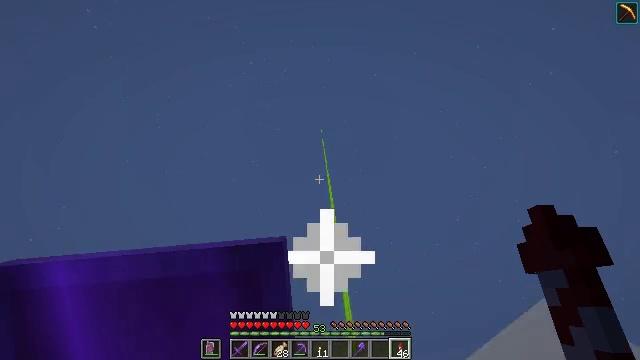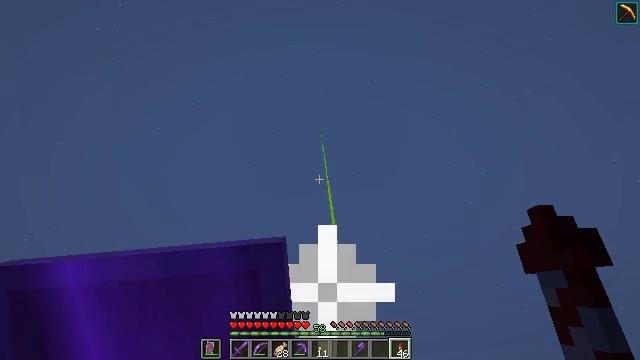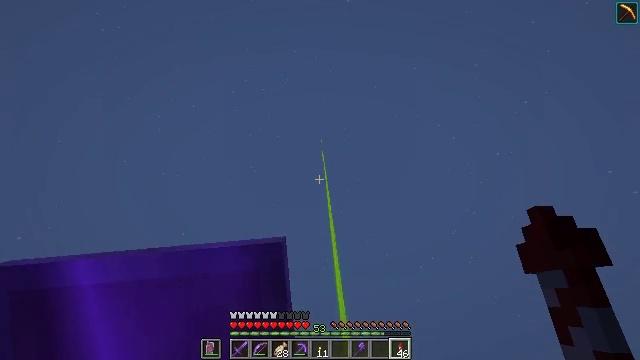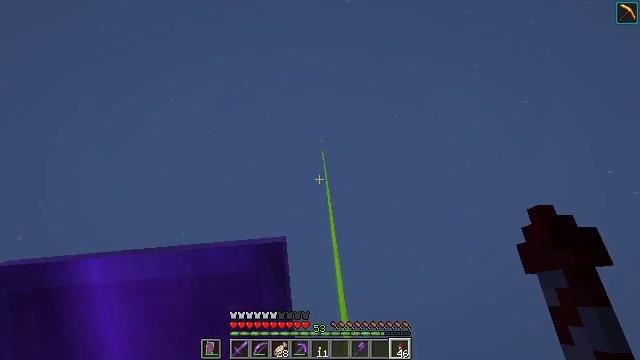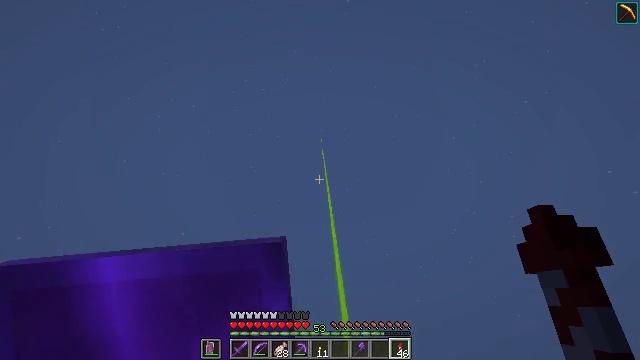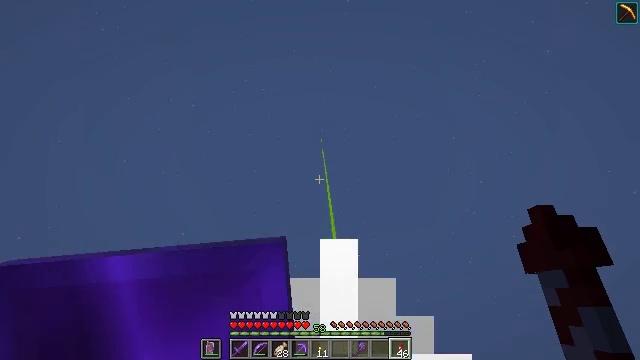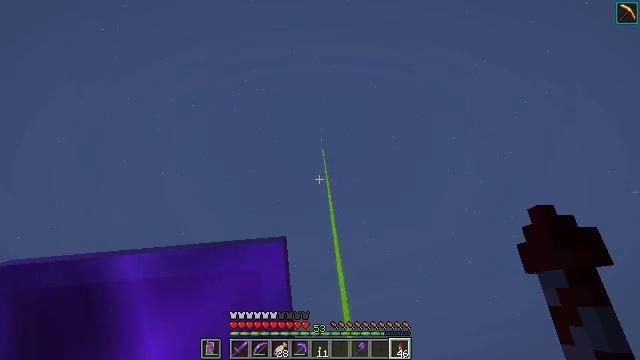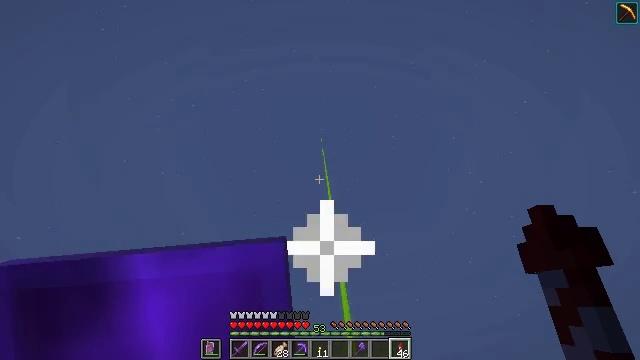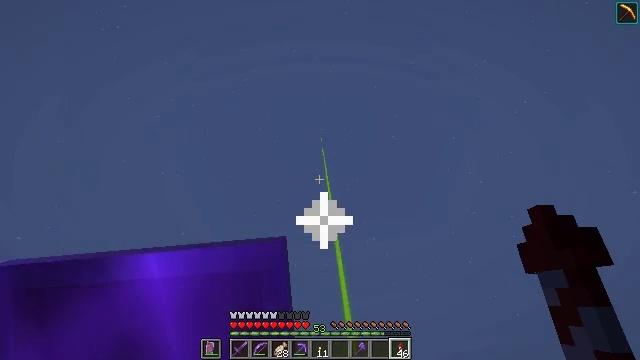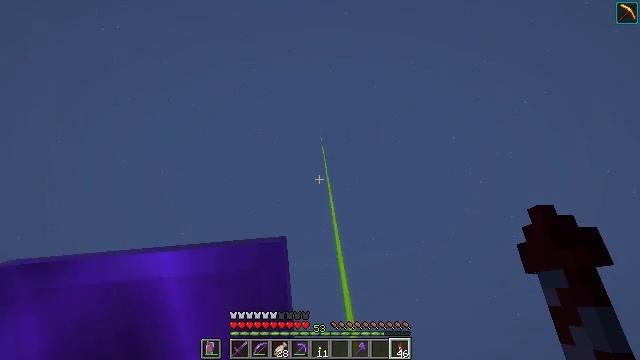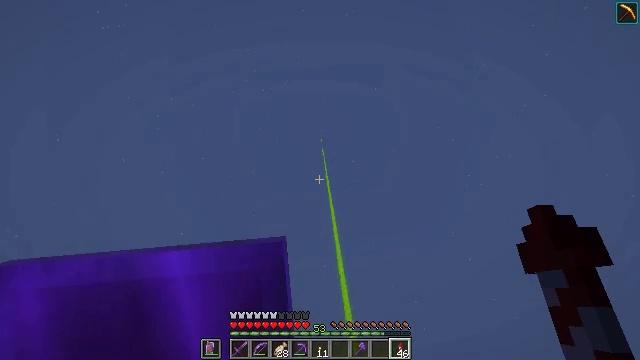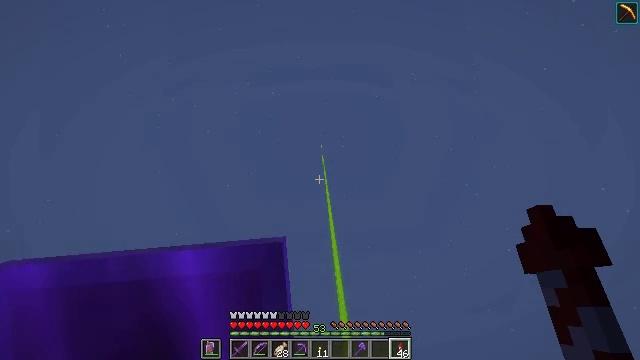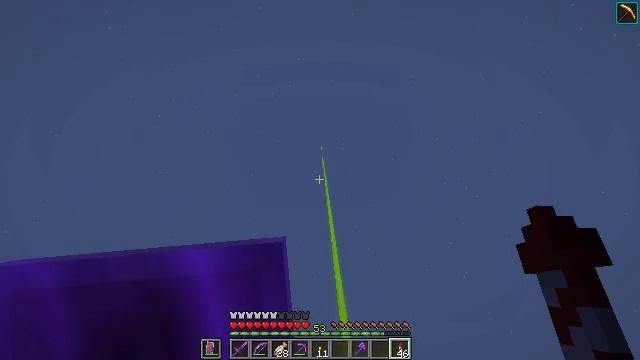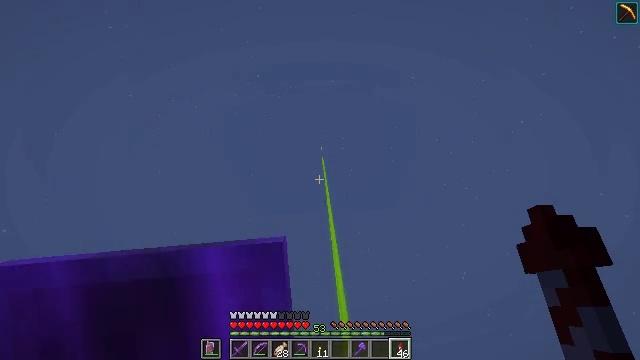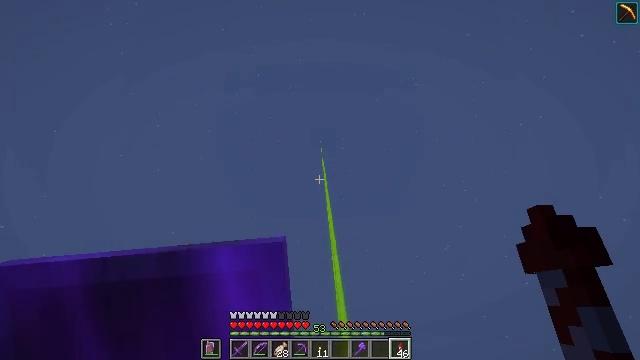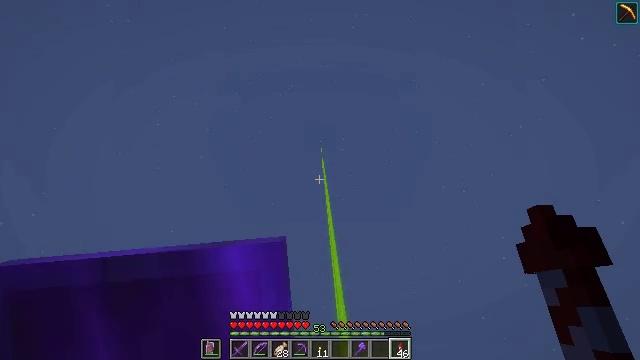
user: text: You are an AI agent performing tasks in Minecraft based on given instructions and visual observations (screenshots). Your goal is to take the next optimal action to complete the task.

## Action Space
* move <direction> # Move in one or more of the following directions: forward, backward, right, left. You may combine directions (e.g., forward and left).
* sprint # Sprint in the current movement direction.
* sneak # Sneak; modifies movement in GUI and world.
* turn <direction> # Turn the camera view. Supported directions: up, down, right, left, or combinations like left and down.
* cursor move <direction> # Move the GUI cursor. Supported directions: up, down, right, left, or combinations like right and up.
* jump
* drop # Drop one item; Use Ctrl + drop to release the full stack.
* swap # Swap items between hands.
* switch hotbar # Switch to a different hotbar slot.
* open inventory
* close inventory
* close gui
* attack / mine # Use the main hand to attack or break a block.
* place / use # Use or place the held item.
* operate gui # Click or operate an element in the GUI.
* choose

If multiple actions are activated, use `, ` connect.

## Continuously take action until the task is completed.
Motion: motion action
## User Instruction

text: Collect the polished andesite stairs.
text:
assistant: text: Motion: move forward, sprint, turn up, jump
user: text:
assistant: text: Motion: move forward, sprint, turn right and up, jump
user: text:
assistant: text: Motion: move forward, sprint, jump
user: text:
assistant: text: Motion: move forward, sprint, jump
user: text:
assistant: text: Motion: move forward, sprint, jump
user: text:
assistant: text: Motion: move forward, sprint, jump
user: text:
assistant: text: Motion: move forward, sprint, jump
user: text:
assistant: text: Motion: move forward, sprint, jump
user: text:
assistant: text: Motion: move forward, sprint, jump
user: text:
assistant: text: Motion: move forward, sprint, jump
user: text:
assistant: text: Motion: move forward, sprint, turn right and up, jump
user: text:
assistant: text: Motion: move forward, sprint, jump
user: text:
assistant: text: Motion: move forward, sprint, jump
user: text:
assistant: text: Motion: move forward, sprint, jump
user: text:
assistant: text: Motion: move forward, sprint, jump
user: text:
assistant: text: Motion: move forward, sprint, jump
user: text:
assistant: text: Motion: move forward, sprint, jump
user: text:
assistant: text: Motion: move forward, sprint, jump
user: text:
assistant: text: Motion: move forward, sprint, jump
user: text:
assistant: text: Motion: move forward, sprint, jump
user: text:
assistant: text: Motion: move forward, sprint, jump
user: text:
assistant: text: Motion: move forward, sprint, jump
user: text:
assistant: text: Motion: move forward, sprint, jump
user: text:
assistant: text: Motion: move forward, sprint, turn right, jump
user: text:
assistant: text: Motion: move forward, sprint, jump
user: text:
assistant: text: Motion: move forward, sprint, turn right, jump
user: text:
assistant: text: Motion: move forward, sprint, jump
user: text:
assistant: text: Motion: move forward, sprint, jump
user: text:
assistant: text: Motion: move forward, sprint, jump
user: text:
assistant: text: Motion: move forward, sprint, jump